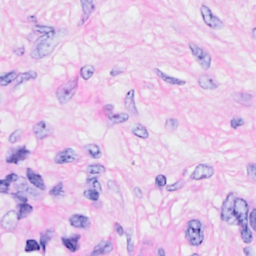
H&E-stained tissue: Breast